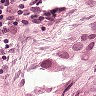
Metastatic tissue present: yes